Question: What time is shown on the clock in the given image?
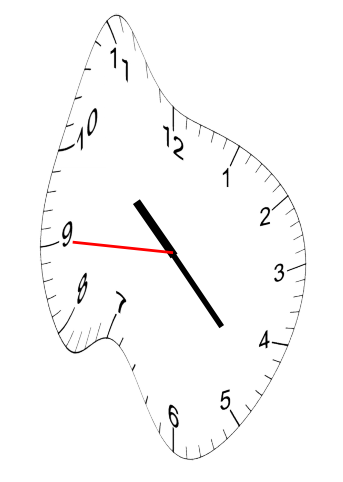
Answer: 10:22:45